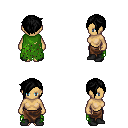
a pixel art fantasy rpg character, female body template, human, tanned skin, green tattered cape, robe skirt, black pixie cut hairstyle, black shoes, four views (front, back, left, right), 2x2 character sprite sheet, small pixel art, hard edges, no anti-aliasing